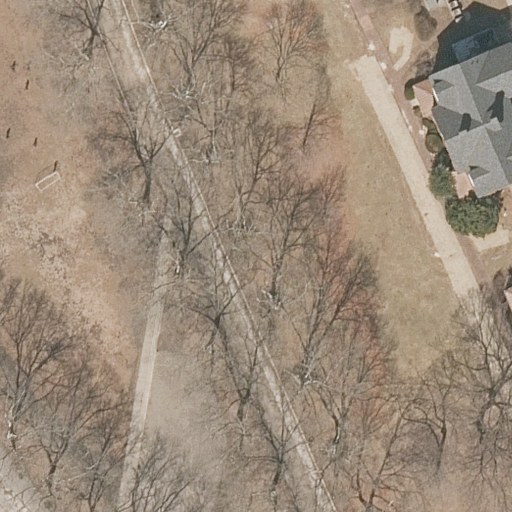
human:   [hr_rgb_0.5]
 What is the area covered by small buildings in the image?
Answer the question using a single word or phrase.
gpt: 0m2

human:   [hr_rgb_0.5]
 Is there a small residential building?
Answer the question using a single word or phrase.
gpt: no

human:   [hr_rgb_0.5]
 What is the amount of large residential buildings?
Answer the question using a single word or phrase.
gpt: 1

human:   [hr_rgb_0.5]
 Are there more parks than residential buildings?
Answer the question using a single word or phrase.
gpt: no

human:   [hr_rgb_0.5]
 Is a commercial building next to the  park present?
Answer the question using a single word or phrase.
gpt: no

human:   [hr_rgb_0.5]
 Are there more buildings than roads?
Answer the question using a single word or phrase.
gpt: no

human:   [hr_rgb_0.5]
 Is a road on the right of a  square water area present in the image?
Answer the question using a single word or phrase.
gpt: no

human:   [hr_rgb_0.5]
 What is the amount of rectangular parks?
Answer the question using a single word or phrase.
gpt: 1

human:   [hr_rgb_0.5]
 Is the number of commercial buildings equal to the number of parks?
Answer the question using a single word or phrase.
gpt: no

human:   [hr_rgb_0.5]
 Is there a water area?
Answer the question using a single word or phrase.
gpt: no

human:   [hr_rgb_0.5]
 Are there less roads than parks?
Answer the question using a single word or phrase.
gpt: no

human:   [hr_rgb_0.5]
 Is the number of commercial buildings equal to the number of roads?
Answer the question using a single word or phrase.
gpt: no

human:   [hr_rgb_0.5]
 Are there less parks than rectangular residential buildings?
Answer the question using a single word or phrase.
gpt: no

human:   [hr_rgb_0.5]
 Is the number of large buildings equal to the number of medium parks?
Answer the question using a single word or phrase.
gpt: no

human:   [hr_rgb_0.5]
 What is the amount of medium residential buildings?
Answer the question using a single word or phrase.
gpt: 1

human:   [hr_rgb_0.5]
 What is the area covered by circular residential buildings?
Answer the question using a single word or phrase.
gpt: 0m2

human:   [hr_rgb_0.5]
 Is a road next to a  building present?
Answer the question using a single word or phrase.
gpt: yes

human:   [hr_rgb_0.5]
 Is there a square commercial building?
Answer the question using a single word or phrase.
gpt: no

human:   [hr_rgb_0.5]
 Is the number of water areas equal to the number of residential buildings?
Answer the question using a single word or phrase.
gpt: no

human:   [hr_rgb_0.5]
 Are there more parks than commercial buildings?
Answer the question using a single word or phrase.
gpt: yes

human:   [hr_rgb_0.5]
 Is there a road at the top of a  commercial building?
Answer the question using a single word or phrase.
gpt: no

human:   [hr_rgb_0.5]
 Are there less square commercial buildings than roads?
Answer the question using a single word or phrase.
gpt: yes

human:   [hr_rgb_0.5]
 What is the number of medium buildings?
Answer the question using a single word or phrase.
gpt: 1

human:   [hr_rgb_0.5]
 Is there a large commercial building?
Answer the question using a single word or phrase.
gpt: no

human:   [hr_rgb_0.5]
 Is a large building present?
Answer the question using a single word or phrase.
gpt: yes

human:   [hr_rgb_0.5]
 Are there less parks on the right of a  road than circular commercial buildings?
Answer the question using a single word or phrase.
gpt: no

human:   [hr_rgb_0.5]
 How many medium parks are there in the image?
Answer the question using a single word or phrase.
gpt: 0

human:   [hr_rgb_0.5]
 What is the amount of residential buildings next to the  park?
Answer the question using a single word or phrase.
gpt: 2

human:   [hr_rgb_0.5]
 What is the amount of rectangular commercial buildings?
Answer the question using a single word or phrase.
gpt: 0

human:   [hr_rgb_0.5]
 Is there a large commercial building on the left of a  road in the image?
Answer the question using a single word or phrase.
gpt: no

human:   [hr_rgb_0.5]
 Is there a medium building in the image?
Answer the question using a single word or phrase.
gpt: yes

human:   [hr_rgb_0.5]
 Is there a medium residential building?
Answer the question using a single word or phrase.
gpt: yes

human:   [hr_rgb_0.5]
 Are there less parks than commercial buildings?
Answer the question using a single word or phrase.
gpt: no

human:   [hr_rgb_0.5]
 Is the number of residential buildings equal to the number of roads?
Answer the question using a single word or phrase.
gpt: no

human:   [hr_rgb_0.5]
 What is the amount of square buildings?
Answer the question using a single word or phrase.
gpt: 0

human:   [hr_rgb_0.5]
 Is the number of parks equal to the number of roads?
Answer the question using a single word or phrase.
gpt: no